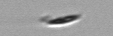
Label: pennate